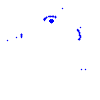
Particle: kaon